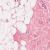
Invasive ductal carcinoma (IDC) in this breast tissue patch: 0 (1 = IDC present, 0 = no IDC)